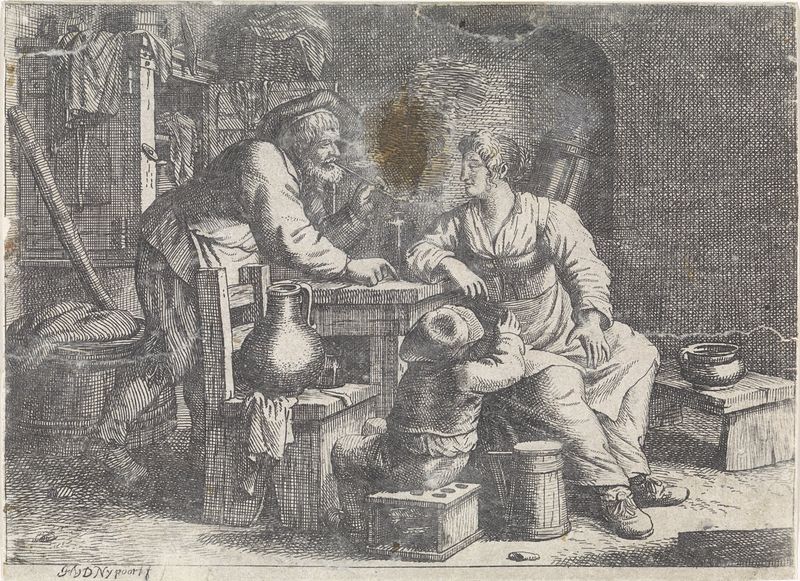
Titel: Interieur met een rokende boer, een vrouw en een jongen
Künstler: Justus van den Nijpoort
Standort: Amsterdam
Institution: Rijksmuseum
Schlagwörter: mann, weiß, braun, frau, hut, männer, schwarz, stuhl, tisch, zeichnung, bart, jacke, gesicht, gewand, familie, kind, arbeit, krug, schuhe, tusche, gefäß, loch, bleistift, fleck, postkarte, gerümpel, barg, beteln, schmidt